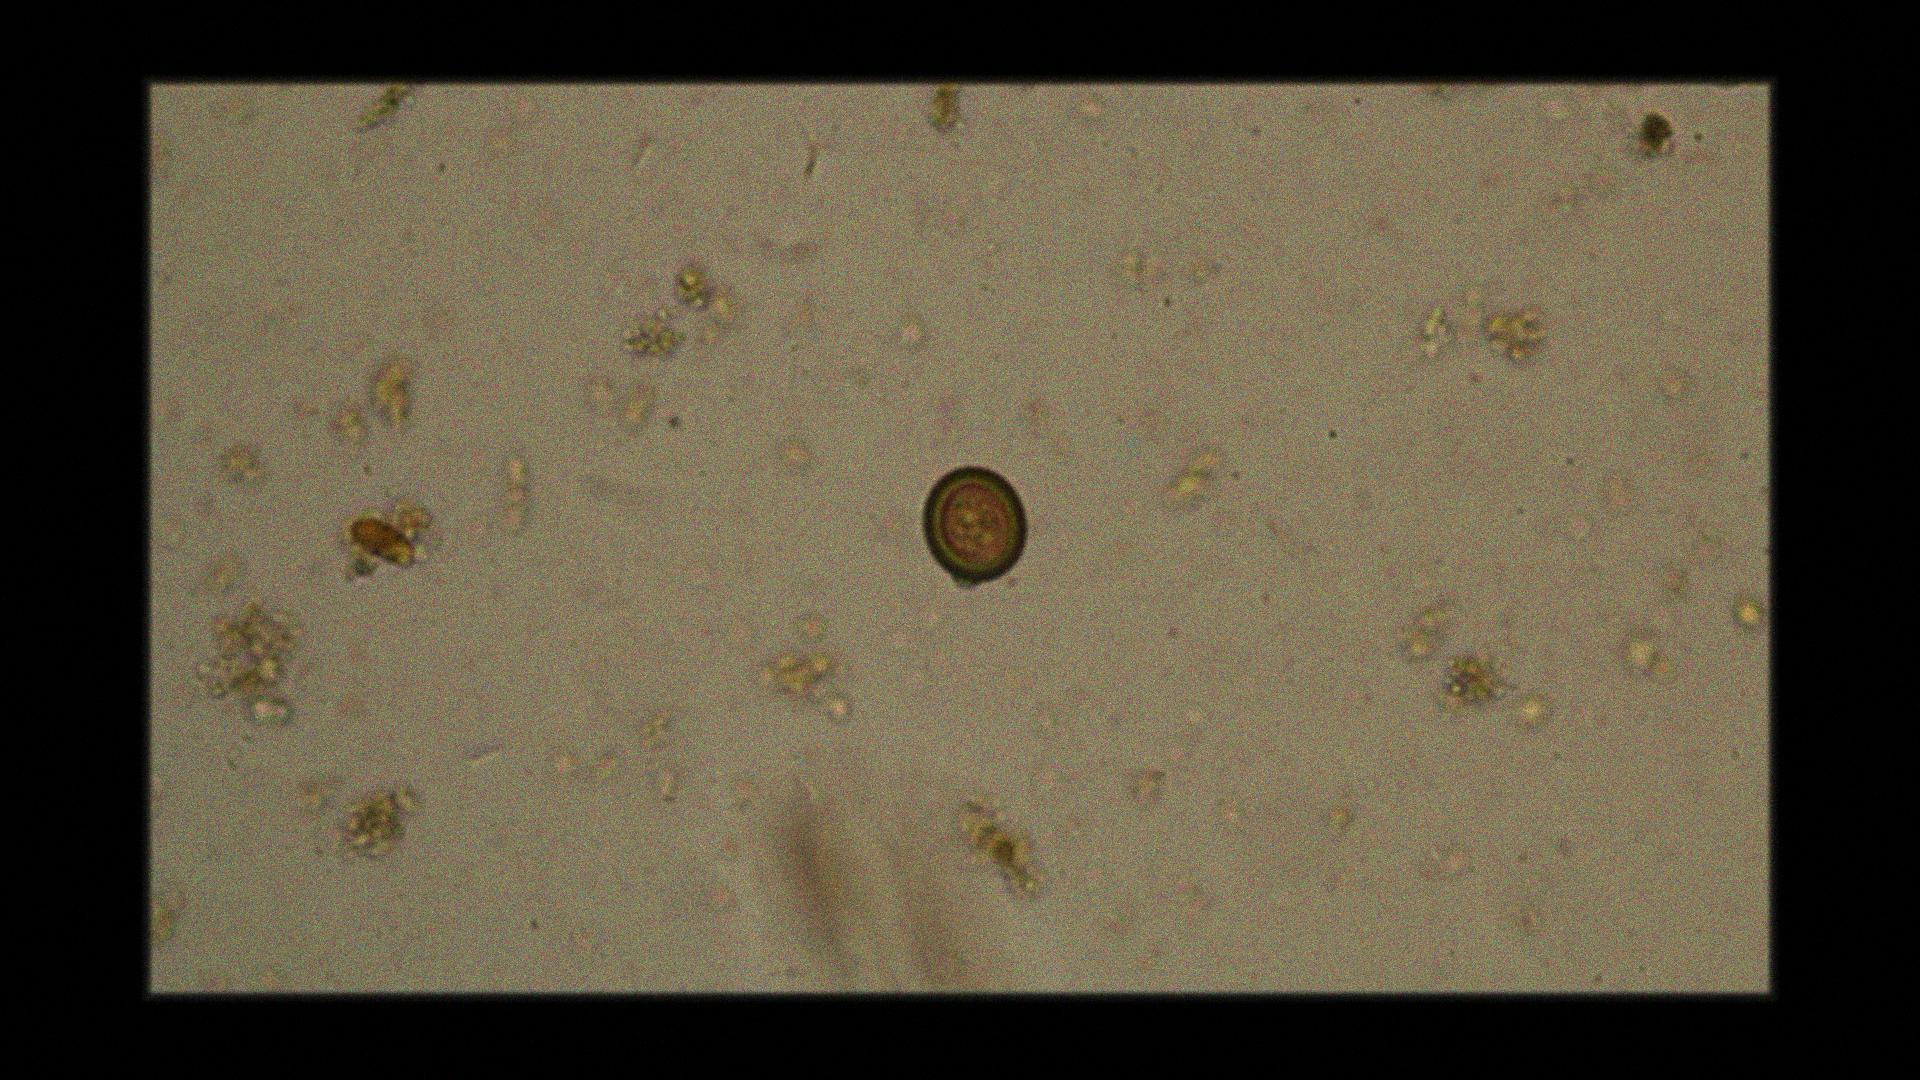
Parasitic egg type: Taenia spp. egg